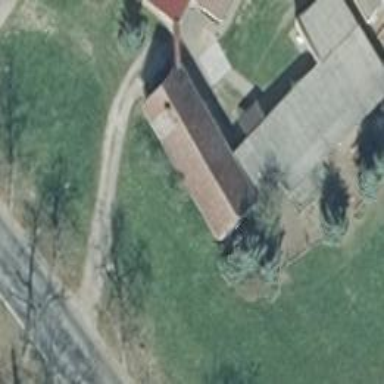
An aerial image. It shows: Cowshed building.